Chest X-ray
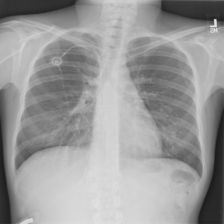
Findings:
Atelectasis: negative
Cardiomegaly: negative
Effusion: negative
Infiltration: negative
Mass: negative
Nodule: negative
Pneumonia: negative
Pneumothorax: negative
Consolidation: negative
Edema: negative
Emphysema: negative
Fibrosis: negative
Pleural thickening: negative
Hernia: negative